You are looking at the short-time Fourier spectrogram of a bearing's acceleration signal. Based on the visible evidence, which condition applies: normal, inner_race, outer_race, ball?
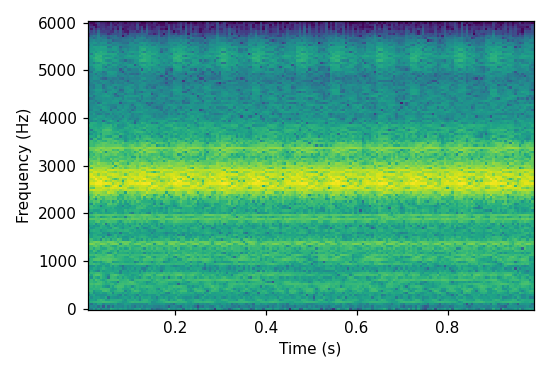
Answer: outer_race